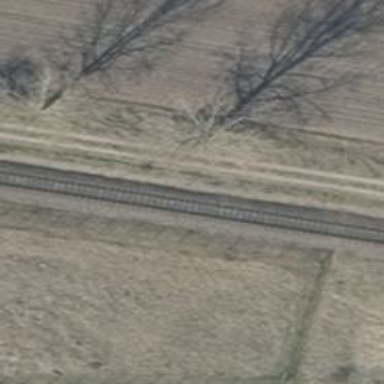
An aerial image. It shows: Signal light at railway crossing.